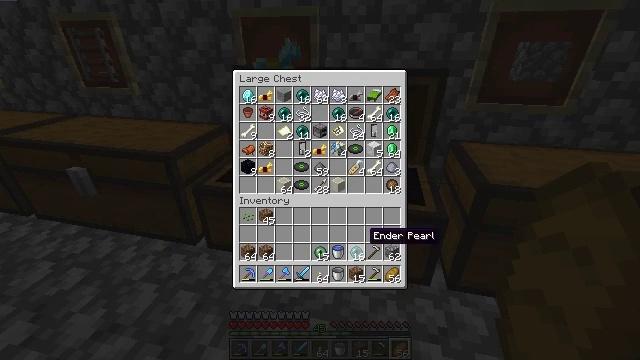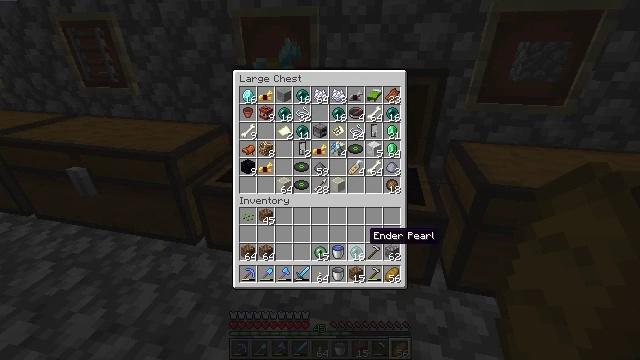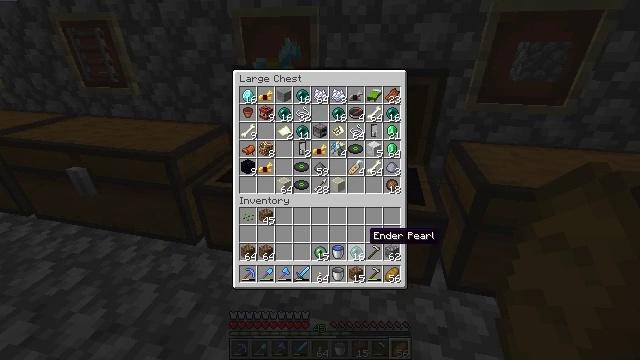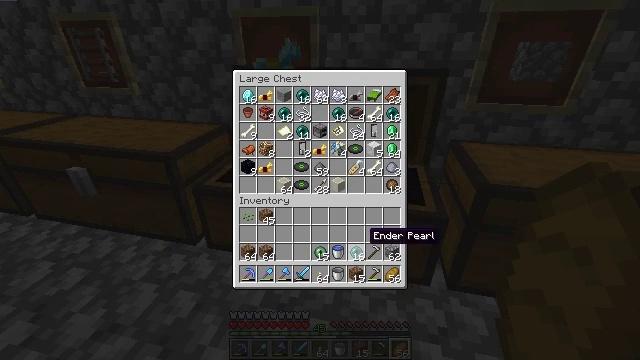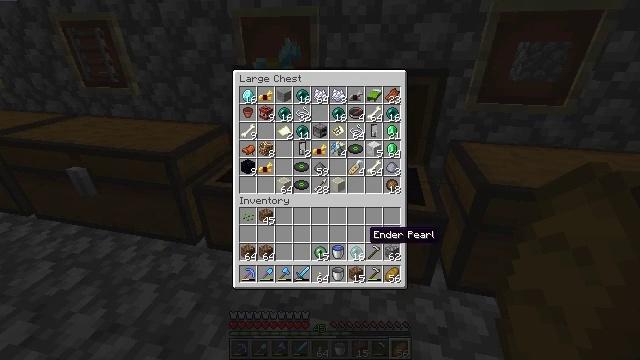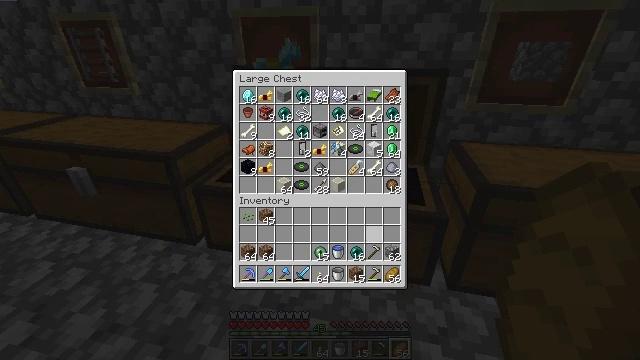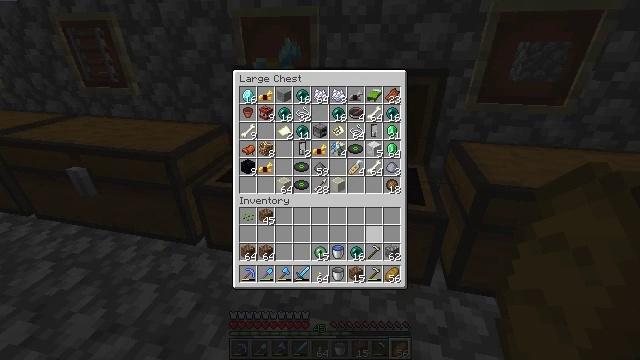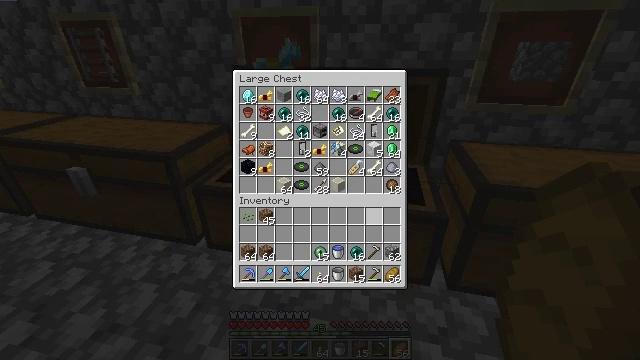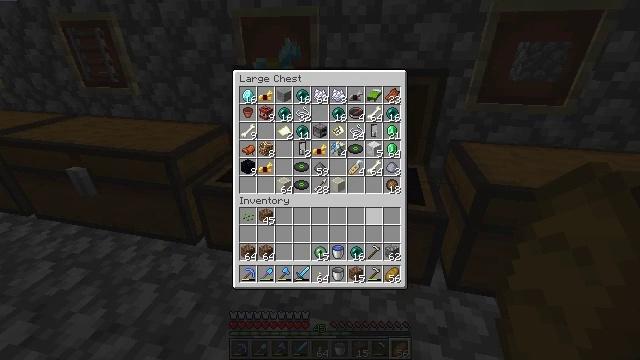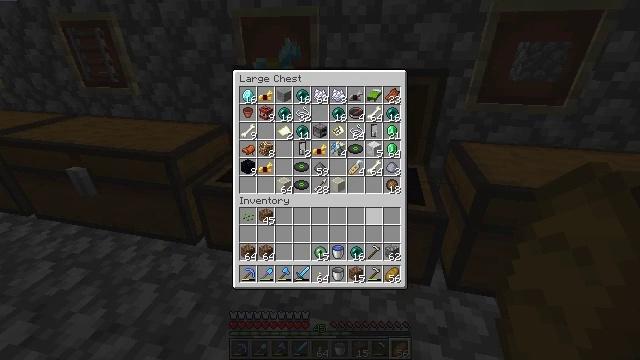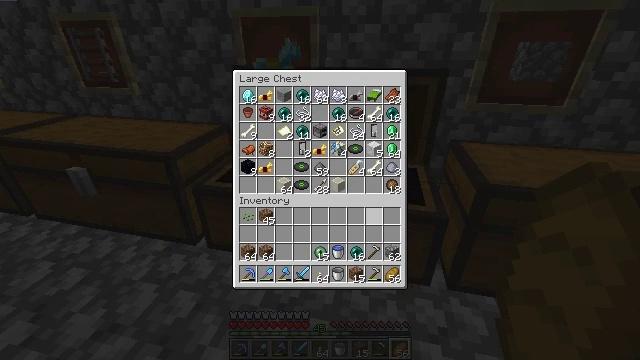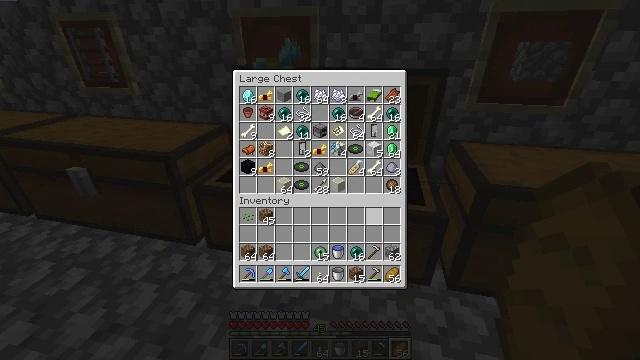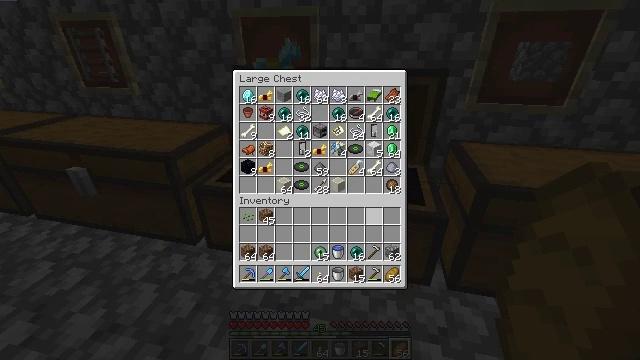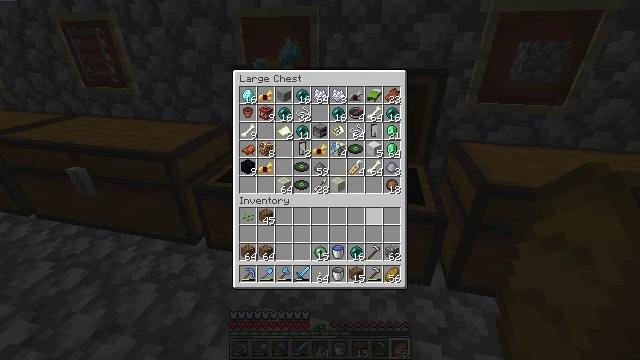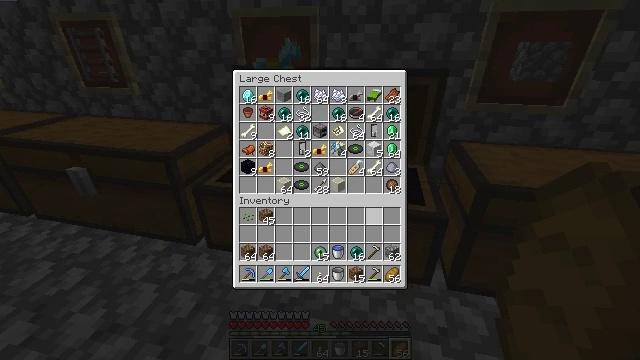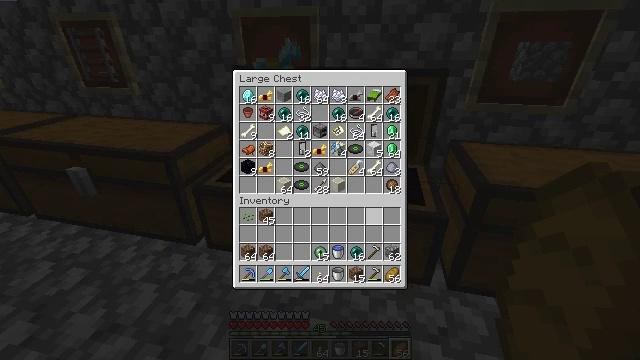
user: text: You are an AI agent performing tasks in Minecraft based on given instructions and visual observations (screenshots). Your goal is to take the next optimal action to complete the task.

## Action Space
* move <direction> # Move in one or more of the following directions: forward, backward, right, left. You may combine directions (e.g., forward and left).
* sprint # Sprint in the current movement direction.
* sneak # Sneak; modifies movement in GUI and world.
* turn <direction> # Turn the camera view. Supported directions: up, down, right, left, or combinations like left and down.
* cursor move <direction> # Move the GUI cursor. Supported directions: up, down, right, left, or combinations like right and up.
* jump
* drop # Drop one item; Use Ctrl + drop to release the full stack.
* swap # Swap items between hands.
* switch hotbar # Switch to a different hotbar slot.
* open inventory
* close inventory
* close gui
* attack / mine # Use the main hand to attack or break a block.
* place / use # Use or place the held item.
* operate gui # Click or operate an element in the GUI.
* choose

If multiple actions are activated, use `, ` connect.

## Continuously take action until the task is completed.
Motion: motion action
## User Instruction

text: Mine the lime bed to collect it.
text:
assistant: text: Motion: sneak
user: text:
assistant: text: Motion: sneak
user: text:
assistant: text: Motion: sneak
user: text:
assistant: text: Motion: sneak
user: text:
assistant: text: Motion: sneak, cursor move up
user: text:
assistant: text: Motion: sneak, cursor move up
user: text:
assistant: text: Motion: sneak
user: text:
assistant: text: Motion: sneak
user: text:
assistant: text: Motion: sneak
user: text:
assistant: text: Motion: sneak
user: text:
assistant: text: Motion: sneak
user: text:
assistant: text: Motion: sneak
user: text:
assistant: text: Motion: sneak
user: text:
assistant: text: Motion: sneak
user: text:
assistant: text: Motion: sneak
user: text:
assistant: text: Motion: sneak
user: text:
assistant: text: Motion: sneak
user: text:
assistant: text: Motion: sneak
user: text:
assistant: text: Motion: sneak
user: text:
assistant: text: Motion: sneak
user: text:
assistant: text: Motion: sneak
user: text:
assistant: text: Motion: sneak
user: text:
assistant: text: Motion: sneak
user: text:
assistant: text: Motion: sneak
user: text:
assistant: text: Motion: sneak
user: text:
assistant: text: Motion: no_op
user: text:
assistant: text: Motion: no_op
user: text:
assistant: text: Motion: no_op
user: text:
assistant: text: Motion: no_op
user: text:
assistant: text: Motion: no_op